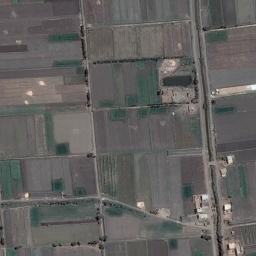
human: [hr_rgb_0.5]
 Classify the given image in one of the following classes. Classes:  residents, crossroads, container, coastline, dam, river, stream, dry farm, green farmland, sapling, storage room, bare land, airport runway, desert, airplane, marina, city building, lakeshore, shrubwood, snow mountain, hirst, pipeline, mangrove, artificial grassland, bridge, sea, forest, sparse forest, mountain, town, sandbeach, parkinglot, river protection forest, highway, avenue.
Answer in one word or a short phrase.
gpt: green farmland